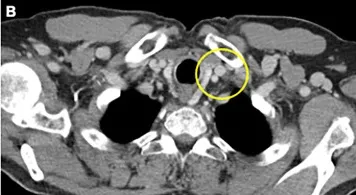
Representative images from patients in this case series. (B) CT imaging of best-treatment response with significant reduction in the size of the left supraclavicular lymph node.
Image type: radiology (ct)